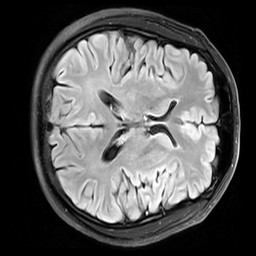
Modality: FLAIR
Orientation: axial
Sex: male
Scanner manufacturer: siemens
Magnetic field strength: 3 T
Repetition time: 10 s
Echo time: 0.09 s